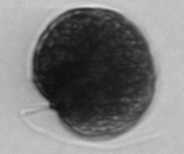
Label: Alexandrium_catenella